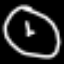
Label: clock